Question: I'm trying to create Spinners that look the same on all versions of Android back to Froyo. To that end, I'm using <URL>. Some of the spinner item text is more than one line, and I'd like it to wrap.
Using the default layout, 'android.R.layout.simple_spinner_dropdown_item', or <URL>, ellipsizes the text instead of wrapping it.
Taking the HoloEverywhere's layout as a starting point for a custom layout with 'singleLine' set to 'false', 'ellipsize' set to 'none', and 'layout_height' set to 'wrap_content' doesn't help, the text is still cut off.
I get the text to wrap correctly in the dropdown by wrapping the 'TextView' in a 'LinearLayout', but on devices this messes up the display of the item:

This method works fine on newer devices. The dropdown item layouts are fine on all devices. But does this weird text overlapping when I use a custom dropdown item layout. Each selection just gets piled on top of the last one.
This question:
<URL> about text wrapping in Spinners suggests that only way to do it is recreating the styling from scratch without inheriting, but that sounds crazy and prone to problems.
my_simple_list_item_1.xml:
'''
<LinearLayout
xmlns:android="http://schemas.android.com/apk/res/android"
android:layout_width="300dp"
android:layout_height="wrap_content" >
<TextView
android:id="@+id/android:text1"
android:layout_width="wrap_content"
android:layout_height="50dp"
android:ellipsize="marquee"
android:layout_gravity="center_vertical"
android:singleLine="false"/>
</LinearLayout>
'''
Java:
'''
import org.holoeverywhere.widget.Spinner;
spinner1.setAdapter(ArrayAdapter.createFromResource(this,
R.array.array_of_strings, R.layout.my_simple_list_item_1));
'''
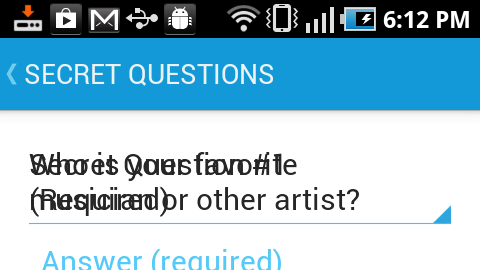
Answer: I found a solution. The text was wrapping as the spinners initial display could only handle textviews, and I had found another solution recommending the use of a linear layout. This made the dropdown of the spinner look correct. As it turns out adapters have a resource called setDropDownViewResource() which allows you to set a different view for the dropdown than what is displayed in the spinner's selection.
'''
import org.holoeverywhere.widget.Spinner;
ArrayAdapter adapter1 = ArrayAdapter.createFromResource(this,R.array.array_of_strings,R.layout.simple_list_item_1);
adapter1.setDropDownViewResource(R.layout.my_simple_list_item_1);
spQ1.setAdapter(adapter1);
'''
in this example the simple_list_item is the default view supplied by android and mY_simple_list_item is
'''
<LinearLayout
xmlns:android="http://schemas.android.com/apk/res/android"
android:layout_width="300dp"
android:layout_height="wrap_content" >
<TextView
android:id="@+id/android:text1"
android:layout_width="wrap_content"
android:layout_height="50dp"
android:ellipsize="marquee"
android:layout_gravity="center_vertical"
android:singleLine="false"/>
</LinearLayout>
'''
Now the text wraps inside the dropdown view of the spinner AND in the spinners displayed selection.